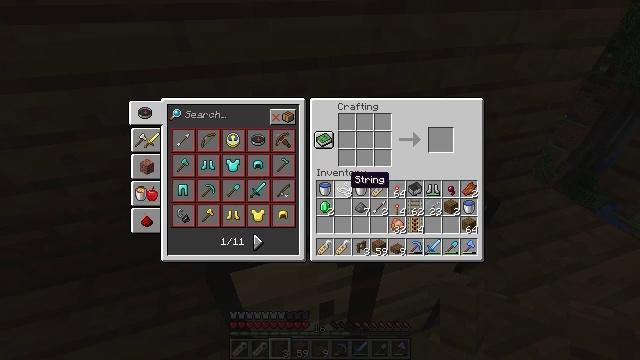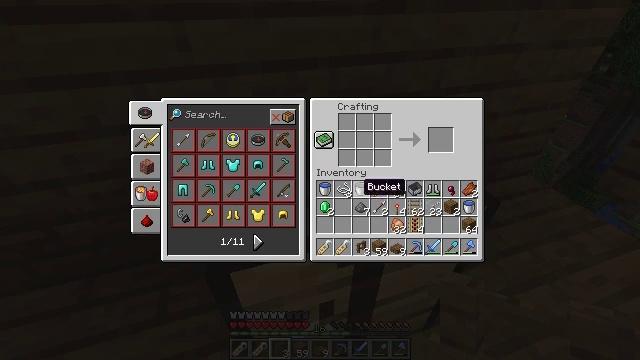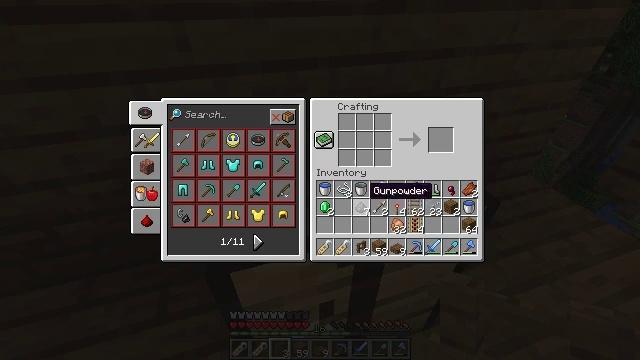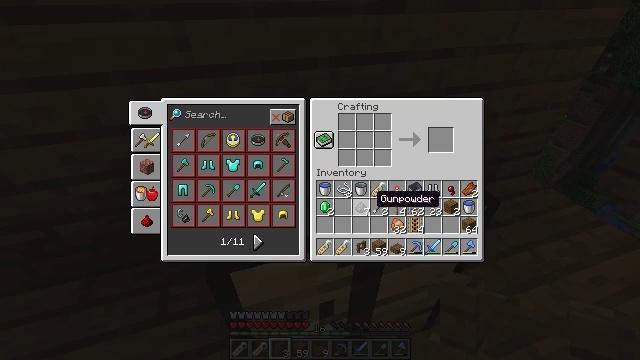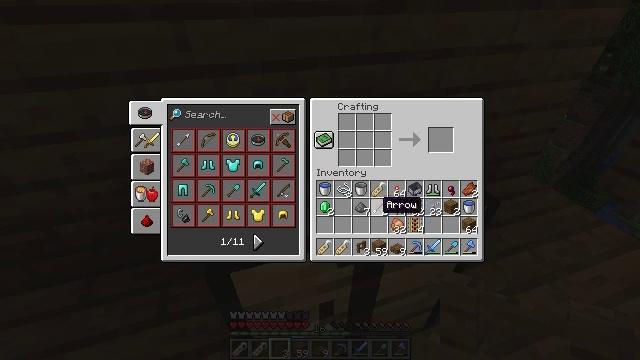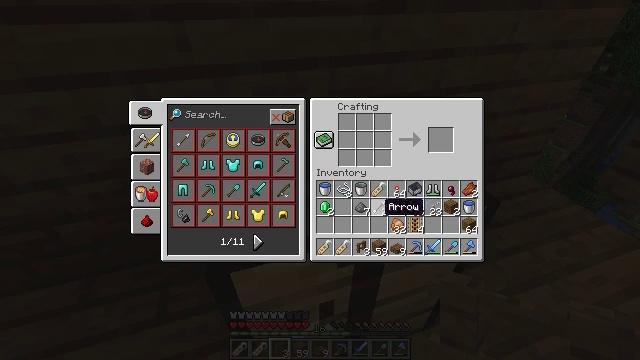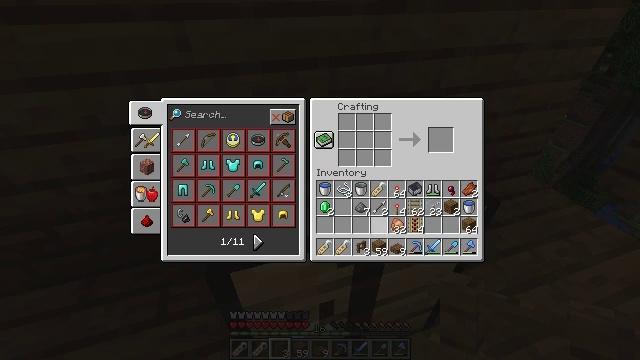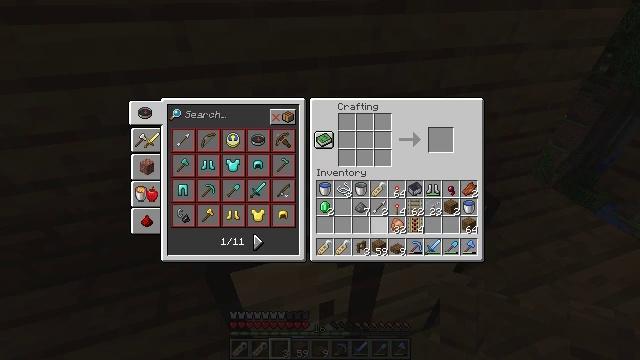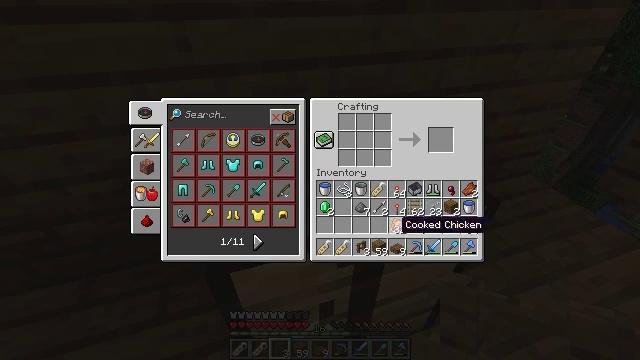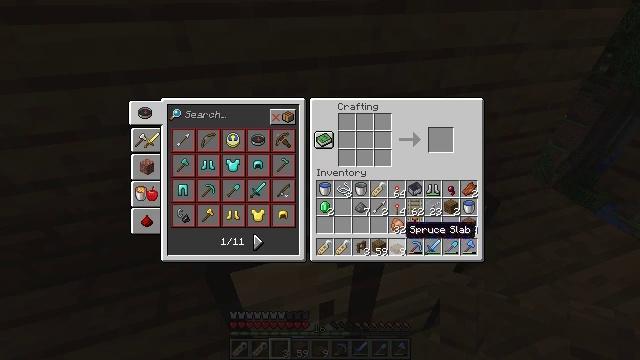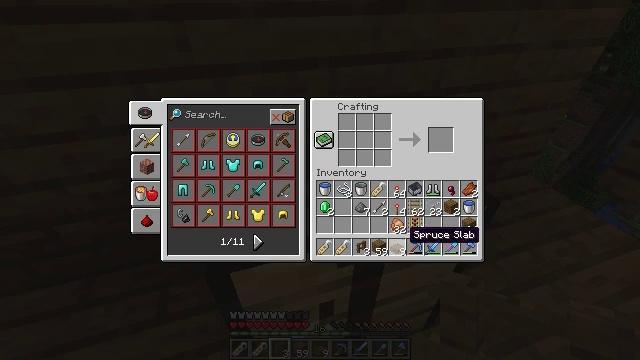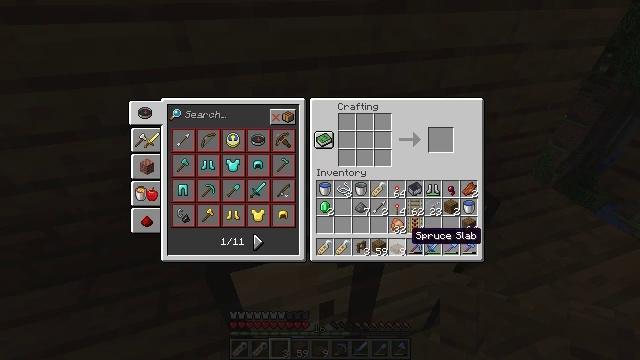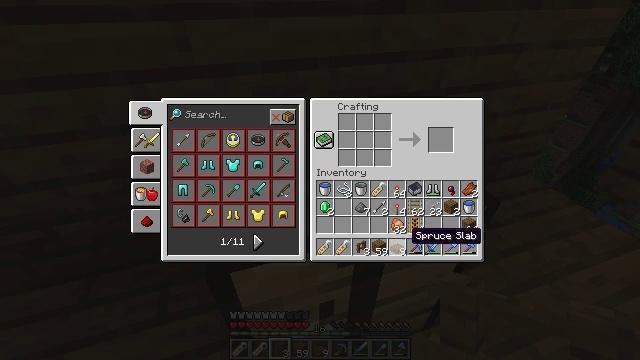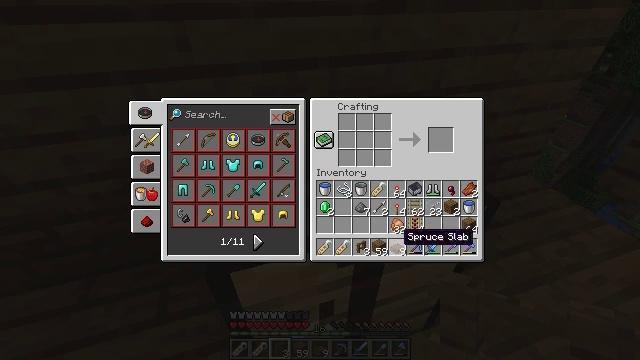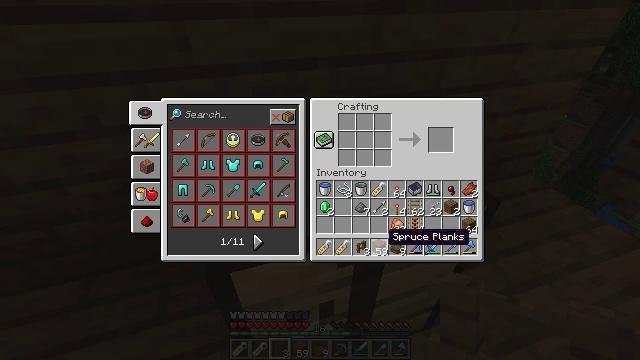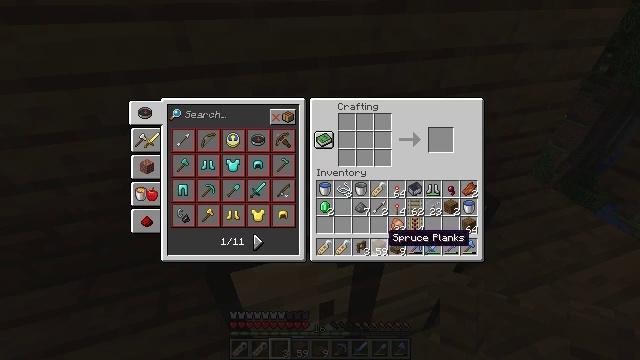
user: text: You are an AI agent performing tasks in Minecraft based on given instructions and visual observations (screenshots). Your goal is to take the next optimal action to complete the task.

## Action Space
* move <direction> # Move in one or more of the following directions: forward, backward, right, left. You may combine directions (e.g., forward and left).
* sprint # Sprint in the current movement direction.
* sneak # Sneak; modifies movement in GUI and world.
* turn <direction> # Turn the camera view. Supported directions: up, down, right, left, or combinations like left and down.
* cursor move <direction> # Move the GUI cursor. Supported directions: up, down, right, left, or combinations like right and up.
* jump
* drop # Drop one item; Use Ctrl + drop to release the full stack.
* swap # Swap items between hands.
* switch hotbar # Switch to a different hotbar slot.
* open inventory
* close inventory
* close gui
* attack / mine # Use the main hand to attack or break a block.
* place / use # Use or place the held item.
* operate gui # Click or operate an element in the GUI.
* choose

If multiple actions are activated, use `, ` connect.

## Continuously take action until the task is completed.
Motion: motion action
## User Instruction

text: Collect spruce planks and craft a spruce pressure plate.
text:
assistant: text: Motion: cursor move right and down
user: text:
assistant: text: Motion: no_op
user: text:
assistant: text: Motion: cursor move right and down
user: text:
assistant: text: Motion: no_op
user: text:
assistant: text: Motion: no_op
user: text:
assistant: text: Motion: cursor move right
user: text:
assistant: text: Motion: no_op
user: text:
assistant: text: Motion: cursor move down
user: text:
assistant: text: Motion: no_op
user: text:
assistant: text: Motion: no_op
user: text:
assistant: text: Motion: no_op
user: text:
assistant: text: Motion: no_op
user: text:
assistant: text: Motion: cursor move left
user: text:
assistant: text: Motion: cursor move left
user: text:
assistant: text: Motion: no_op
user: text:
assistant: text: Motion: no_op
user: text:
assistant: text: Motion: no_op
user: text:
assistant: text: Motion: no_op
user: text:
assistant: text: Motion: no_op
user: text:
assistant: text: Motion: no_op
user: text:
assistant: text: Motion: operate gui
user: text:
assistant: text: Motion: operate gui
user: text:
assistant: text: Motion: operate gui
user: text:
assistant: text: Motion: no_op
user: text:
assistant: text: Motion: no_op
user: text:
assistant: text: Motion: no_op
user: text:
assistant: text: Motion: cursor move up
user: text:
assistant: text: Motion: no_op
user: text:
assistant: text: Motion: cursor move left
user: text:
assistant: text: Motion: no_op